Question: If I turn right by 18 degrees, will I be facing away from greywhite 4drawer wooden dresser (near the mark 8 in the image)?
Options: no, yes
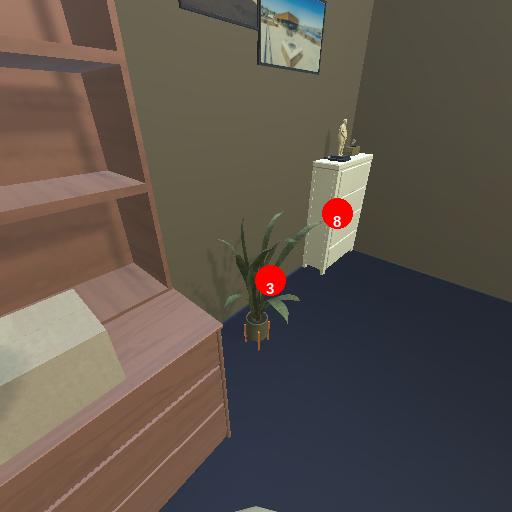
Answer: no